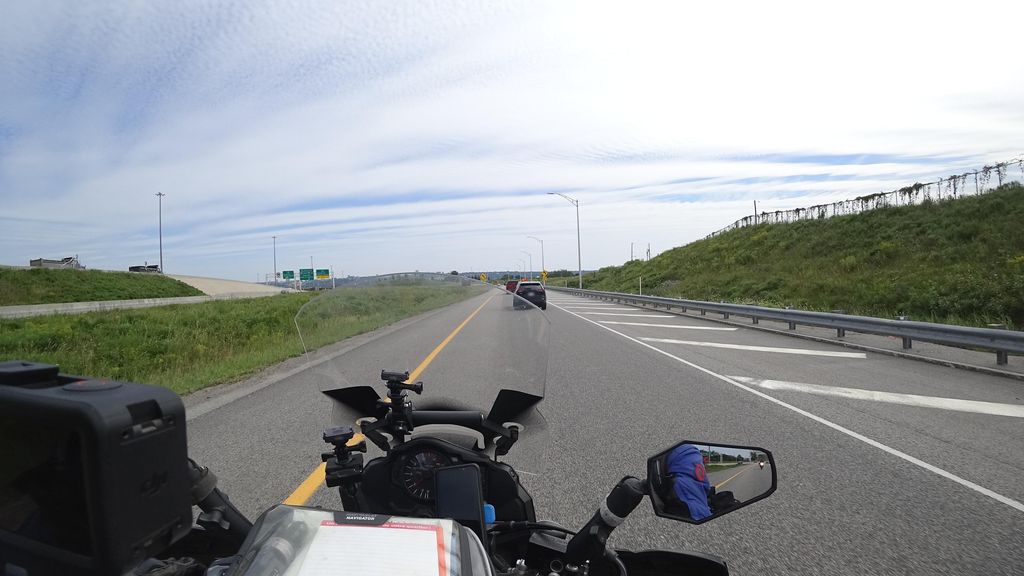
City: quebec_city